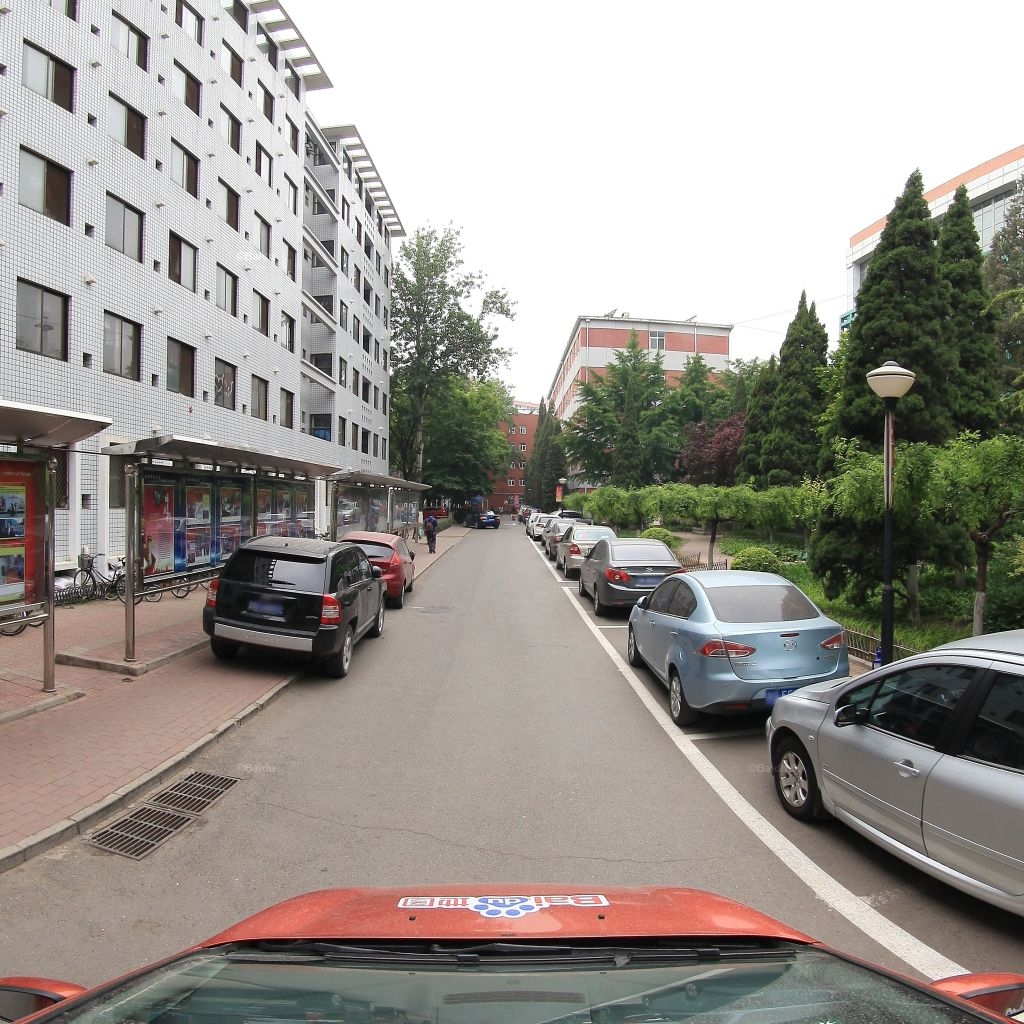
Region: Haidian
Road damage annotations: transverse crack, manhole cover